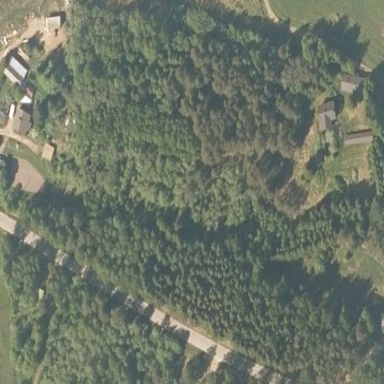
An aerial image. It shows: Mixed woodland with variety of leaf types and cycles.